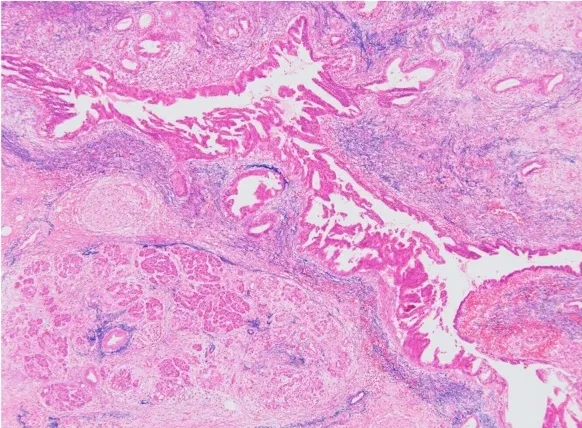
Pathological specimen from the patient in case 3. . B. The histological diagnosis of the pancreas head mass was pancreatic carcinoma.
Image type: pathology (h&e)